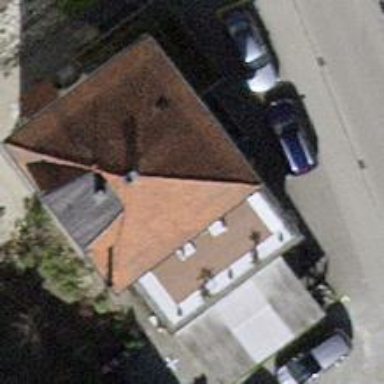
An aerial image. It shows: Restaurant.